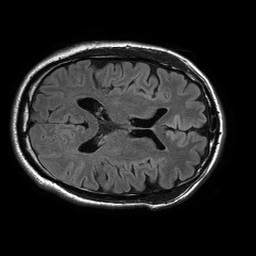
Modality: FLAIR
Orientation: axial
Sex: male
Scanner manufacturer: philips
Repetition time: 11 s
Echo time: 0.125 s